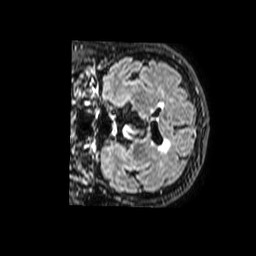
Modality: FLAIR
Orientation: coronal
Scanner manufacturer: philips
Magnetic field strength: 1.5 T
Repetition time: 8 s
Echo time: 0.288 s